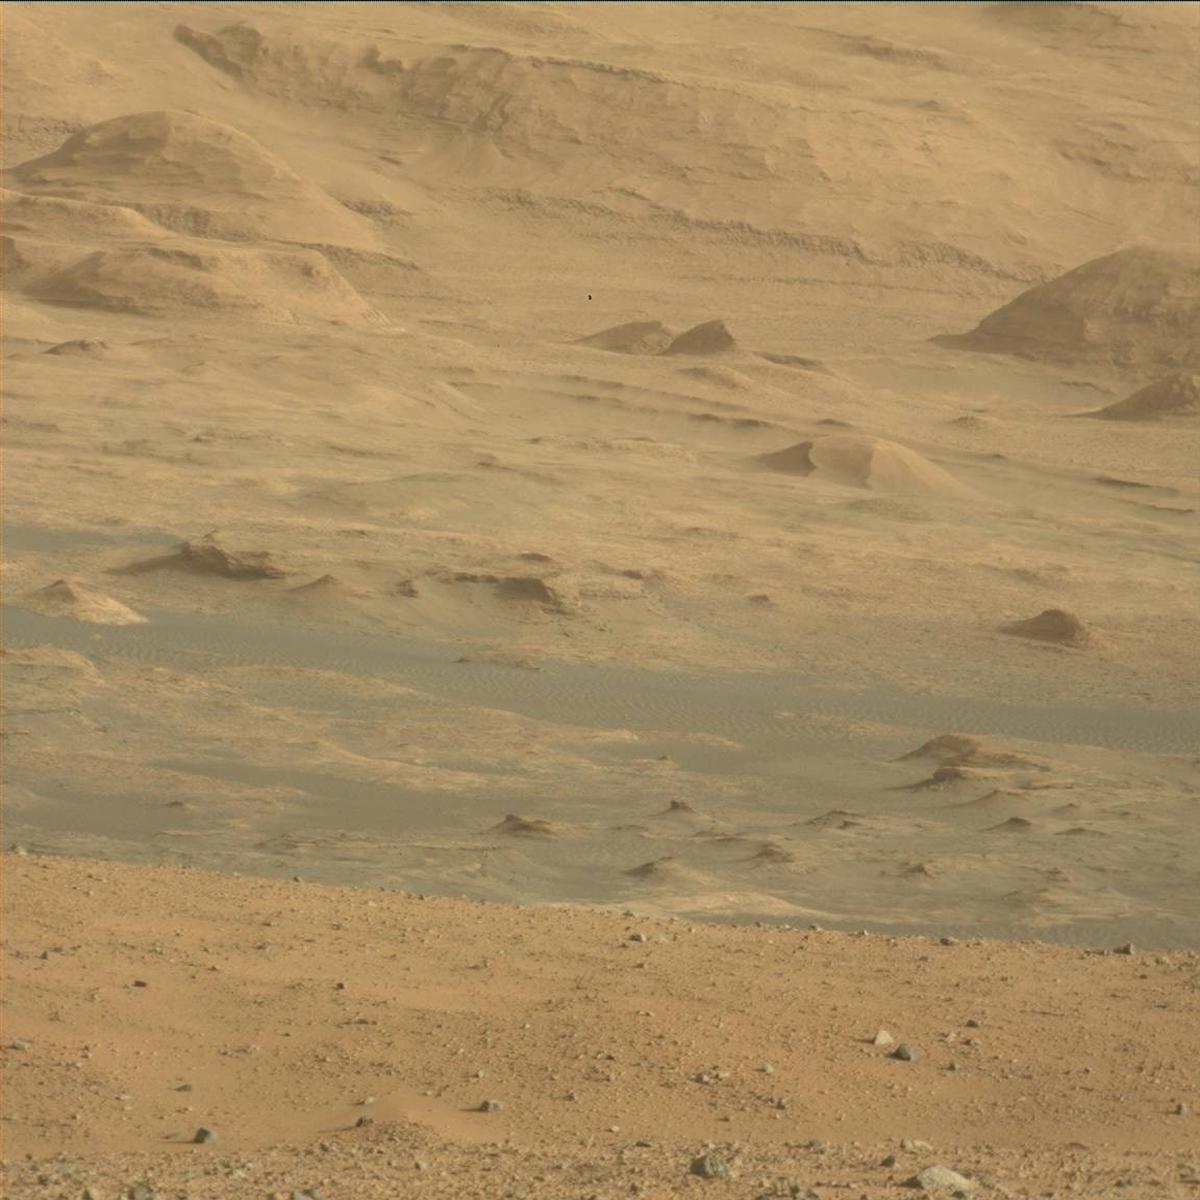
Terrain classes present: Bedrock, Ridge, Rock, Sand / Soil